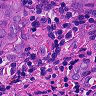
Metastatic tissue present: yes